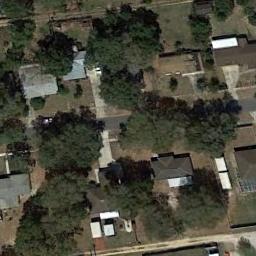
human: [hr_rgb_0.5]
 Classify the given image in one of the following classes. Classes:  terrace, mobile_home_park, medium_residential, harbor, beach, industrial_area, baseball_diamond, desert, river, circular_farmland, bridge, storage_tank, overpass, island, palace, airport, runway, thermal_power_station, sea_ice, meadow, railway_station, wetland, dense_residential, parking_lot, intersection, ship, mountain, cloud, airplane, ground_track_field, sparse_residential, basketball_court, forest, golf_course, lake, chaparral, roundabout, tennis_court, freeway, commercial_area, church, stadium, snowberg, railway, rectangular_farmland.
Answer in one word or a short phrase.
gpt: medium_residential